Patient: sex M, age 48
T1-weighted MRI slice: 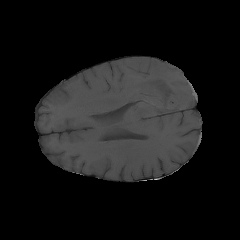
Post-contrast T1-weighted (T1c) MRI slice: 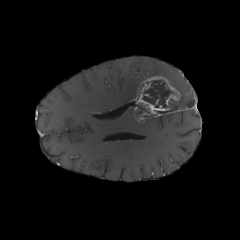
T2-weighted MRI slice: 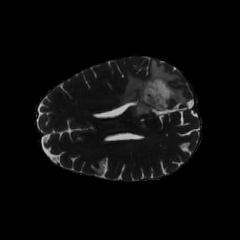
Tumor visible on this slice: yes
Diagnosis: Glioblastoma, IDH-wildtype
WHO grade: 4